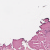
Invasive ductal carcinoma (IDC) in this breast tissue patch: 0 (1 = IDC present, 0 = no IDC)